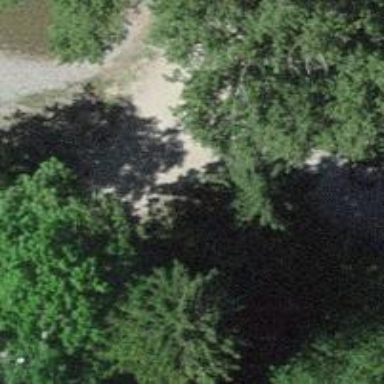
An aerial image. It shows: Path surfaced with fine gravel.